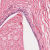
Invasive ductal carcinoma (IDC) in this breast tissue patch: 0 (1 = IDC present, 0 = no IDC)